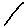
Label: line